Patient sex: M
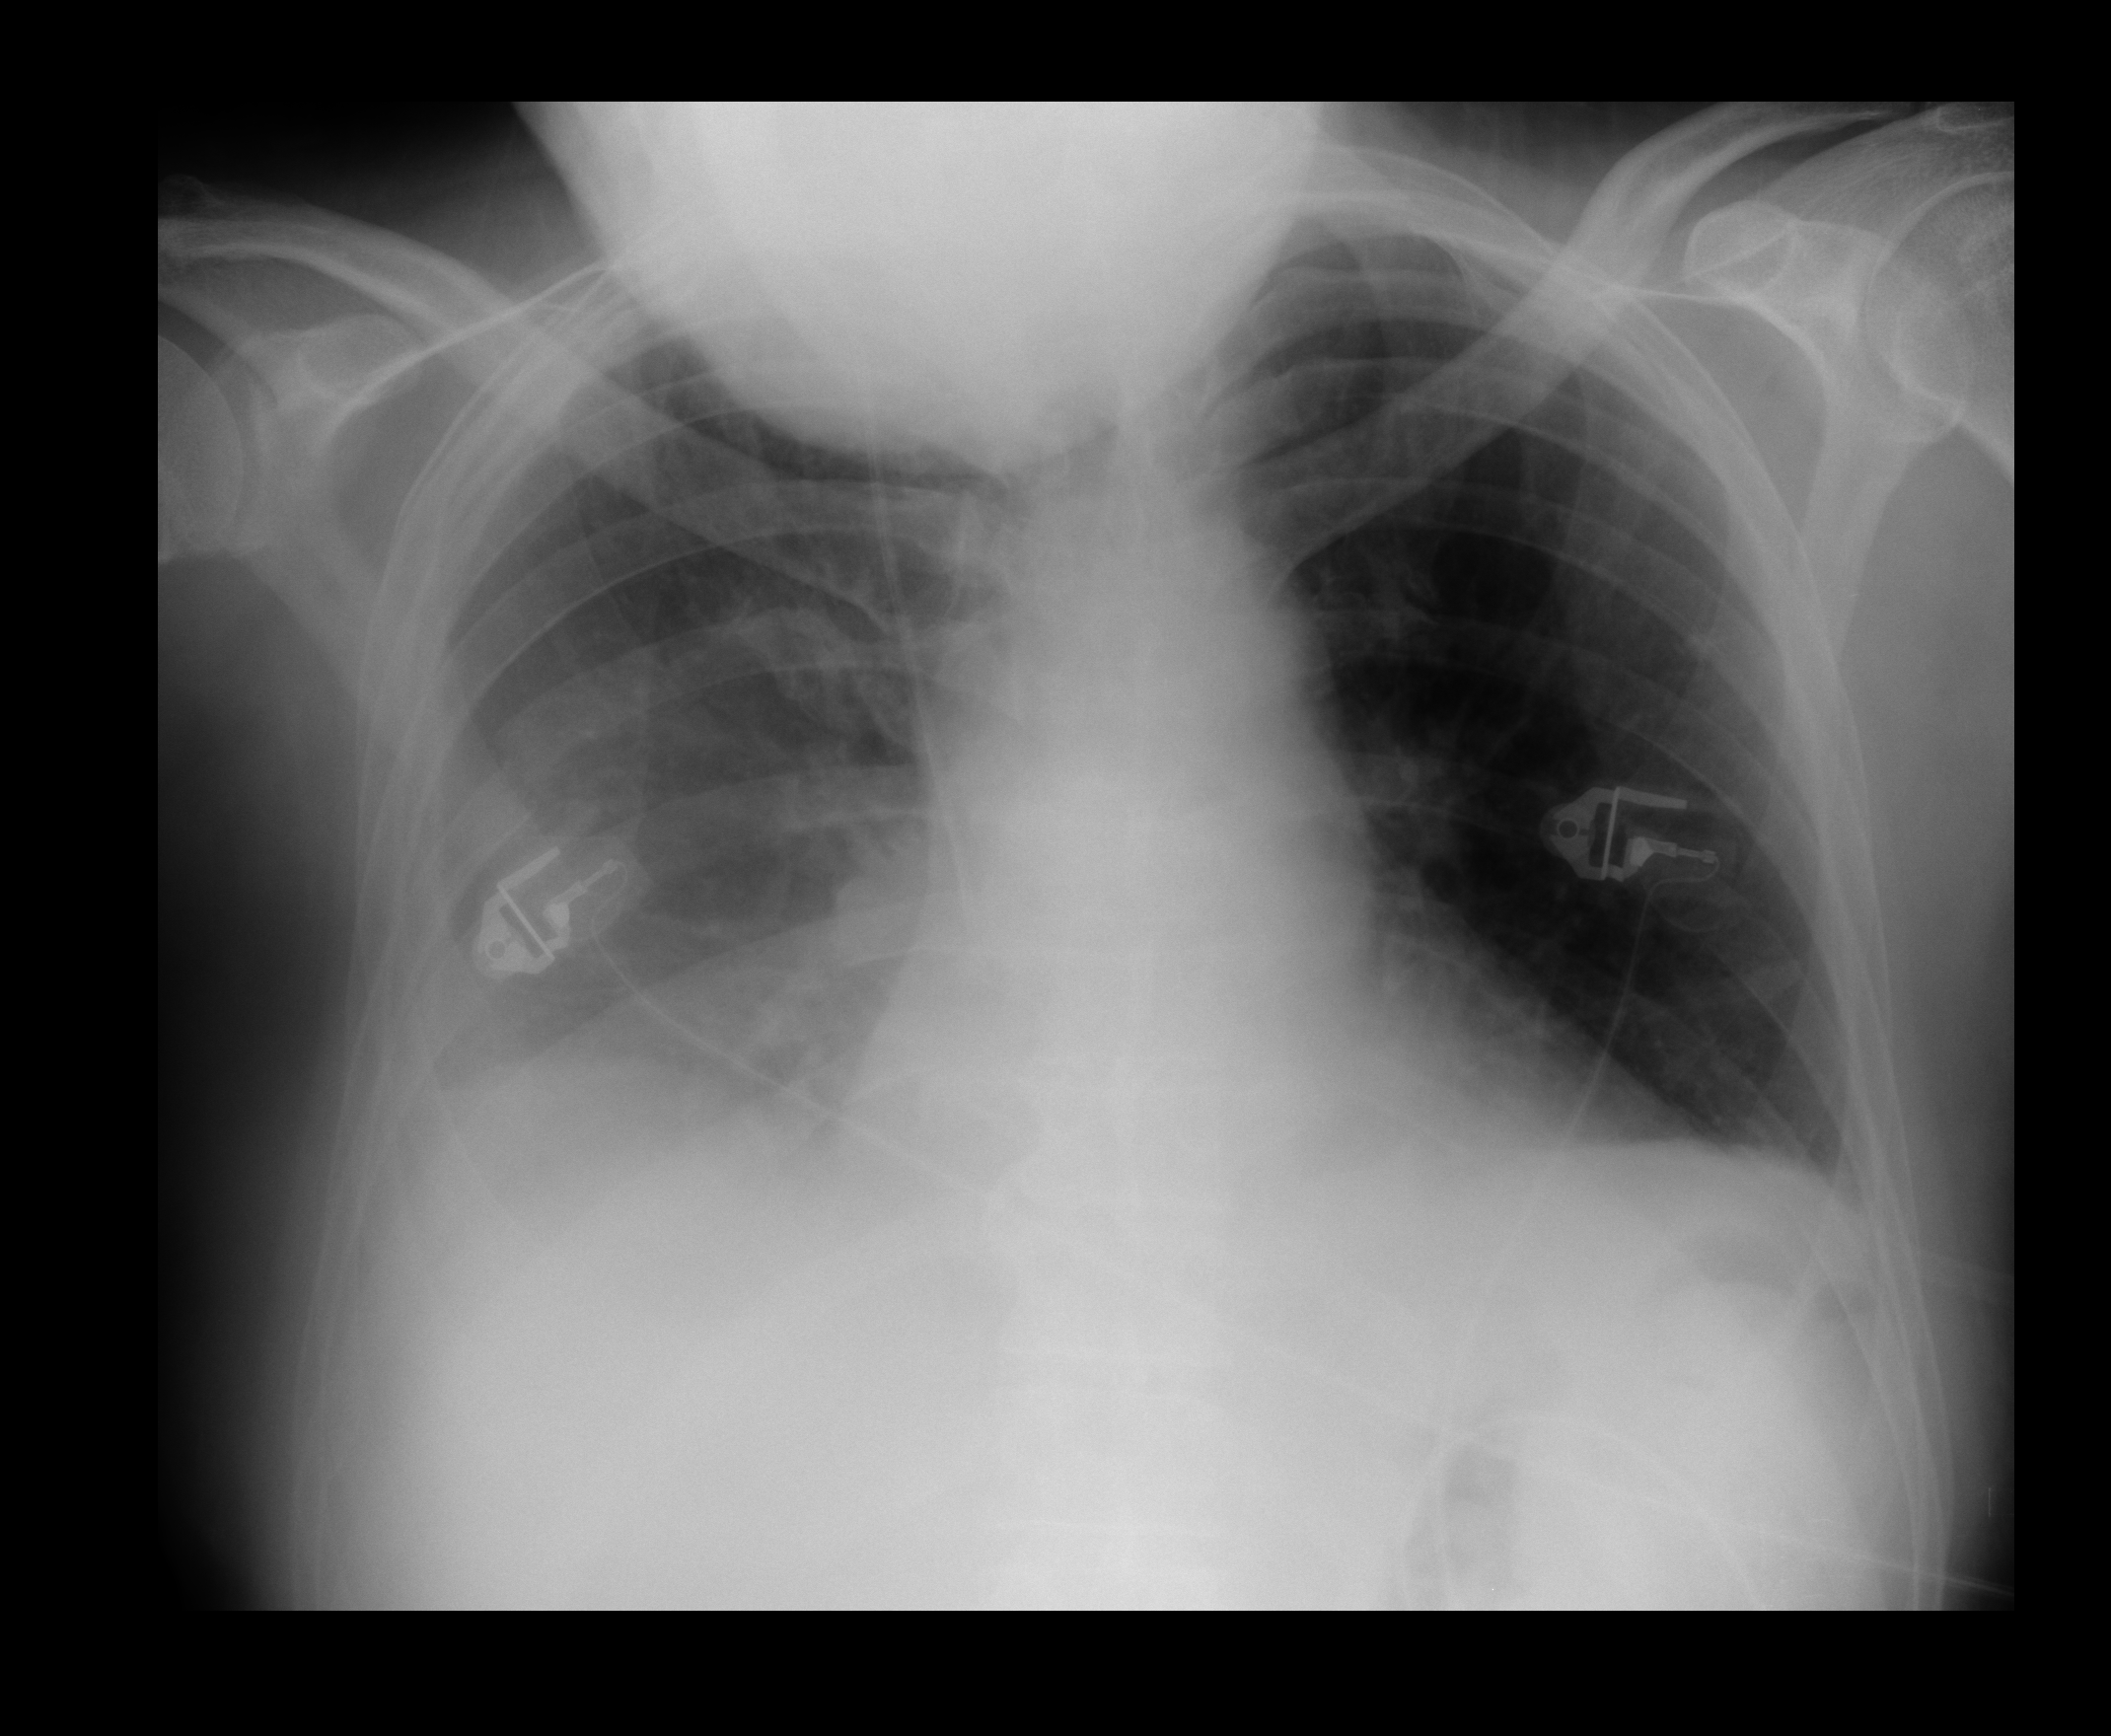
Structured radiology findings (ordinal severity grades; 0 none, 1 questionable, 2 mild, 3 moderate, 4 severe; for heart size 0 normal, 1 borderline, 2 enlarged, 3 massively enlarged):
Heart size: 0
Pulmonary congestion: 0
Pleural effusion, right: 3
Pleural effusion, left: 2
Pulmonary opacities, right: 0
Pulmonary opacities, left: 0
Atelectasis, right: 3
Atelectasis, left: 2